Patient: sex F, age 37
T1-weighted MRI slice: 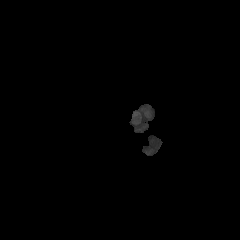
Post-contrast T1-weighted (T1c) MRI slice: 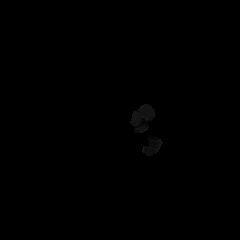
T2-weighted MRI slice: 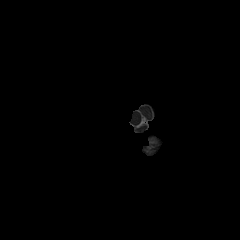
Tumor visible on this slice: no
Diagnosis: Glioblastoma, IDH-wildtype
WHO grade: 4